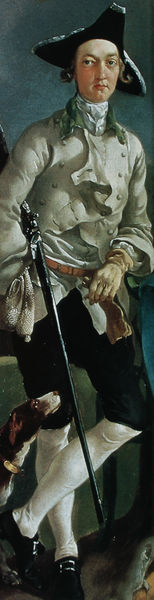
Titel: Mr. und Mrs. Andrews (Ausschnitt)
Künstler: Thomas Gainsborough
Standort: London
Institution: National Gallery
Schlagwörter: blau, dunkel, gemälde, hand, himmel, kopf, mann, schatten, weiß, wolken, grün, abend, ausschnitt, elegant, frankreich, frisur, haar, handschuh, handschuhe, hell, hut, mund, nacht, nase, schwarz, blick, gürtel, hund, tier, tuch, wolke, beige, hemd, hose, jacke, mütze, augen, falten, gesicht, inkarnat, kragen, silber, ärmel, bildnis, herr, holland, hände, möbel, portrait, porträt, öl, ast, stamm, figur, gewand, haare, pose, realismus, reich, stehend, stoff, adel, augenbrauen, frontal, gainsborough, kinn, knopf, locke, locken, rokoko, seide, stock, beine, düster, naturalismus, halsband, haltung, schuhe, backen, schwer, farbe, winter, krieg, falte, jugendstil, detail, ernst, schmal, halstuch, socken, strumpf, kontrapost, rüschen, knie, scheide, knöpfe, jackett, knopfleiste, foto, schnalle, strümpfe, offen, schwert, säbel, uniform, soldat, waffe, matrose, adeliger, degen, dreispitz, manschette, manschetten, beutel, tasche, schuh, jagd, ganzfigur, jüngling, gefleckt, jäger, schnauze, gewehr, jagdhund, leder, dandy, general, hosentasche, adelig, höfisch, kniebundhose, kniestrümpfe, schnallenschuh, schnautze, edelmann, geöffnet, schnallenschuhe, schu, taschen, anlehnen, französische revolution, auflehnen, jagen, reithose, schnallen, franzose, stutzen, kniehosen, cool, knickerbocker, reynolds, muskete, knielang, doppelreiher, spangen, dreieckshut, gwehr, dgene, ecru, überkeuzt, klnöpfe, rmann, sewide, joshua